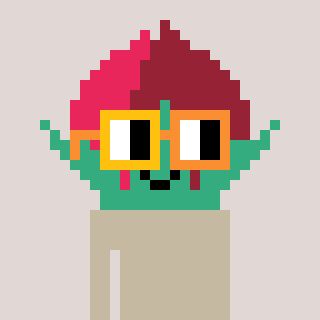
a pixel art character with square yellow and orange glasses, a rosebud-shaped head and a computerblue-colored body on a warm background